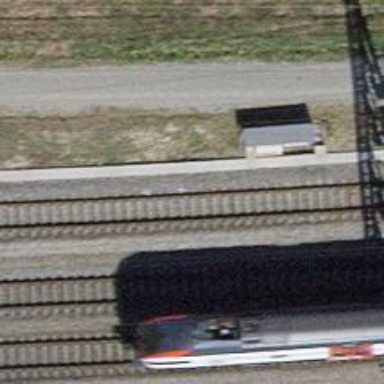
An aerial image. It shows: Railway track with contact line for electrification.